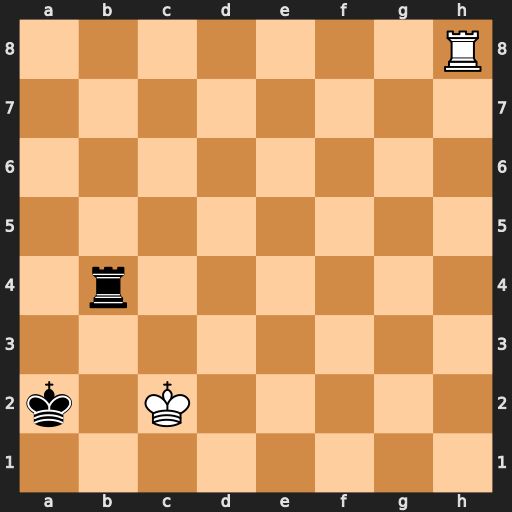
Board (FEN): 7R/8/8/8/1r6/8/k1K5/8
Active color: w
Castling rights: -
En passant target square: -
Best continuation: Ra8+ Ra4 Rxa4#